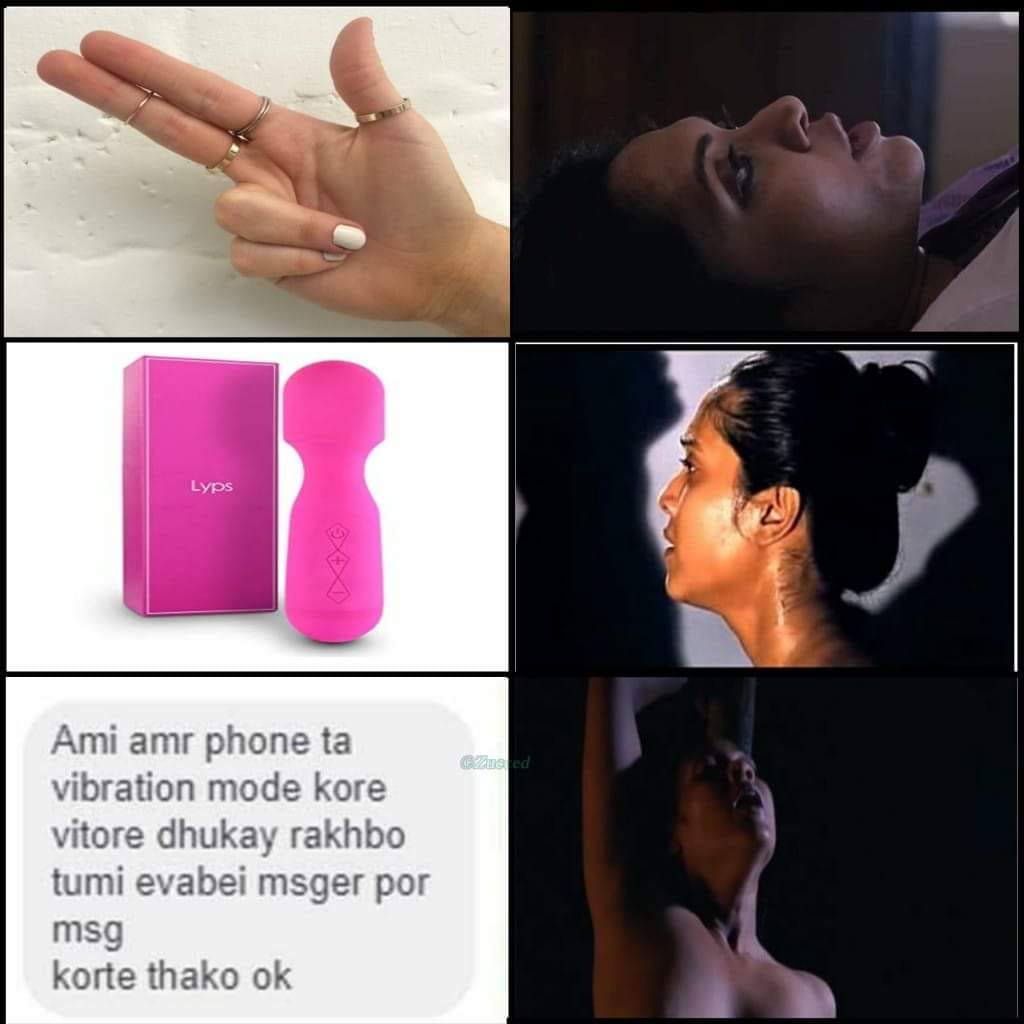
Caption: Ami amr phone ta vibration mode kore vitore dhukay rakhbo tumi evabei msger por msg korte thako ok
Label: hate